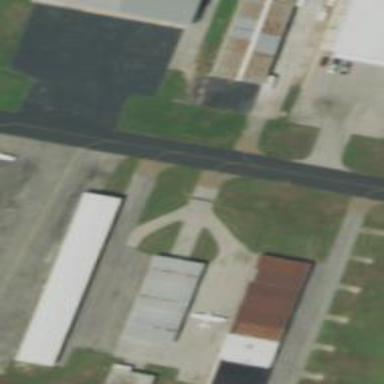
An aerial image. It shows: Image of taxiway at airport.